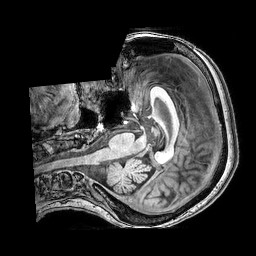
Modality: T1w
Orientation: axial
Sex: female
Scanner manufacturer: philips
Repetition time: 0.008259 s
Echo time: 0.00381 s